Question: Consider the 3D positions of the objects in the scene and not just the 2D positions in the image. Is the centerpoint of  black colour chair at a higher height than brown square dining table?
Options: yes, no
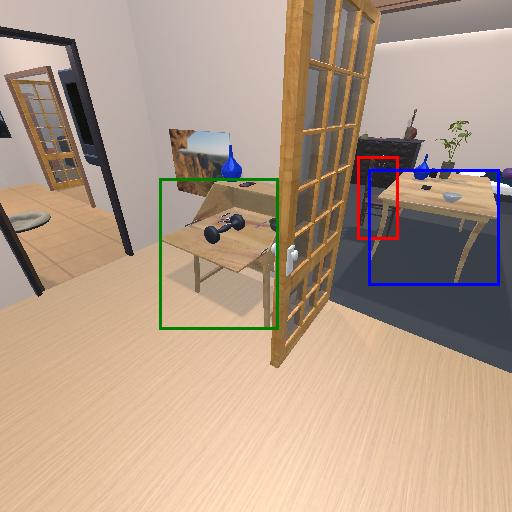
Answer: yes